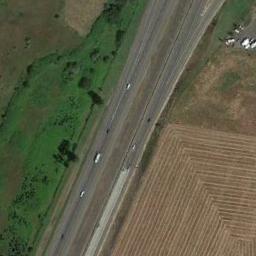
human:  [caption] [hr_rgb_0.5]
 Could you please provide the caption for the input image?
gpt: There are several cars on the highway .

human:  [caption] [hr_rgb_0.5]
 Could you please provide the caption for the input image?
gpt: A straight freeway goes through the farmland .

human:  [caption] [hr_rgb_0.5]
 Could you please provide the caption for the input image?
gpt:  One side of the freeway is a large green lawn and the other side is yellow bare land  There are several cars on the freeway .

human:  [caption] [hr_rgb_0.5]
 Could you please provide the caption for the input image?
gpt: The freeway is between the bare land and grass .

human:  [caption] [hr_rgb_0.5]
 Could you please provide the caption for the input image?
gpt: There are green lawns and a brown farmland beside the freeway .